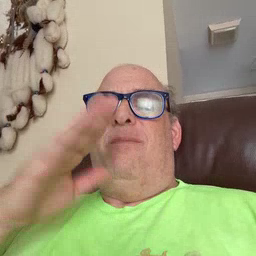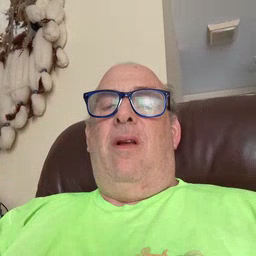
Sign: bad